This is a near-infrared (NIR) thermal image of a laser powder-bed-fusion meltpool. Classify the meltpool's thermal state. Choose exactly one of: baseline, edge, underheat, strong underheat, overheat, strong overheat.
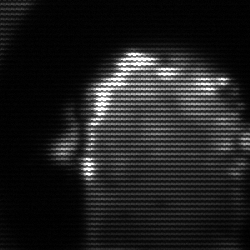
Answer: baseline